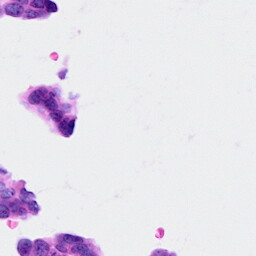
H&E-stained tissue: Ovarian